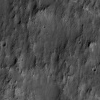
Atmospheric dust classification: not_dusty